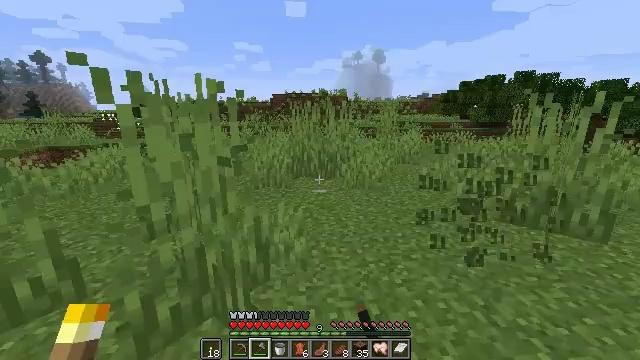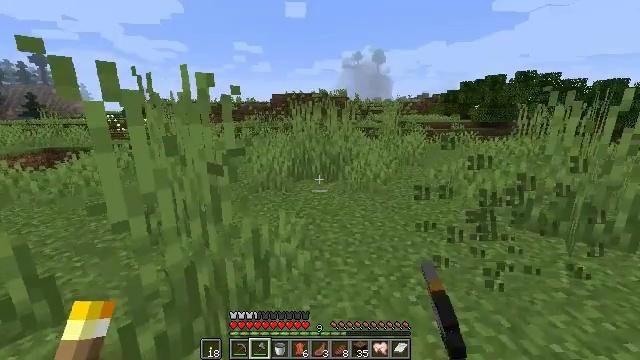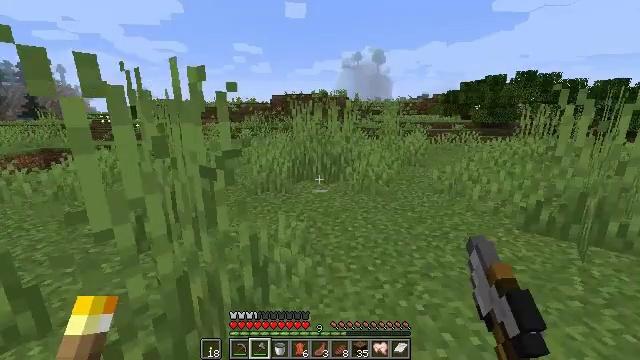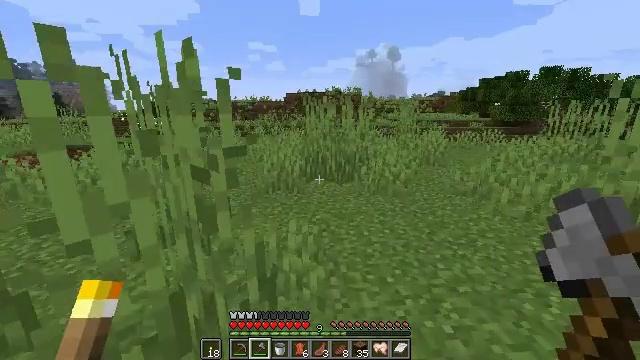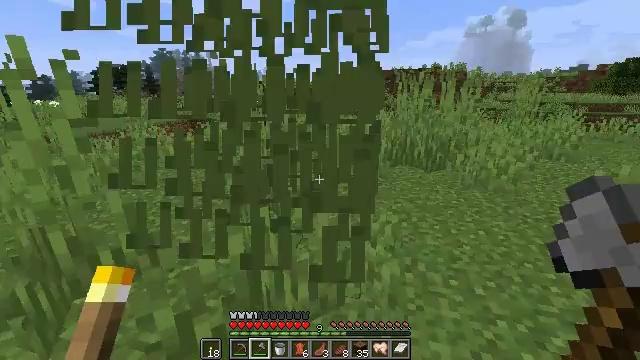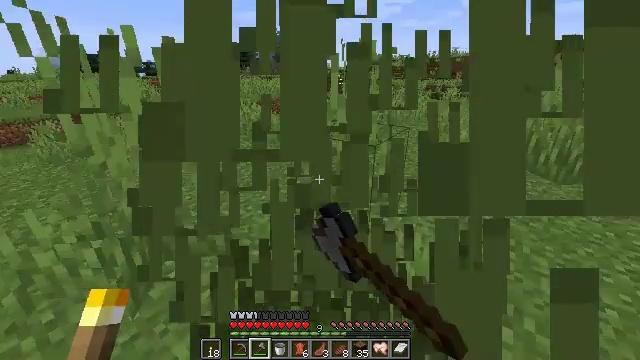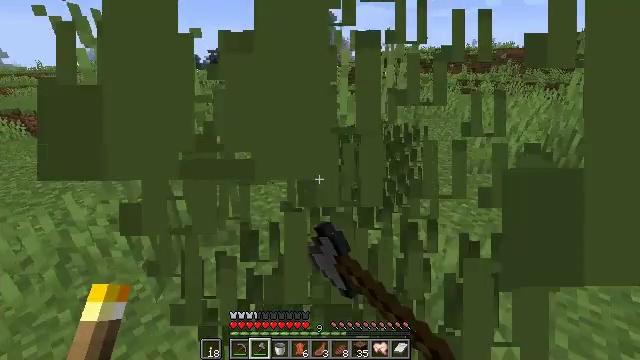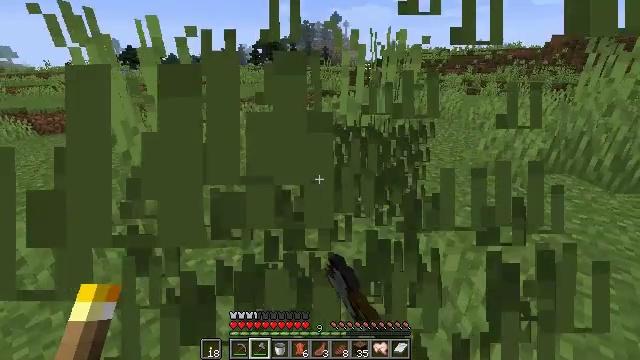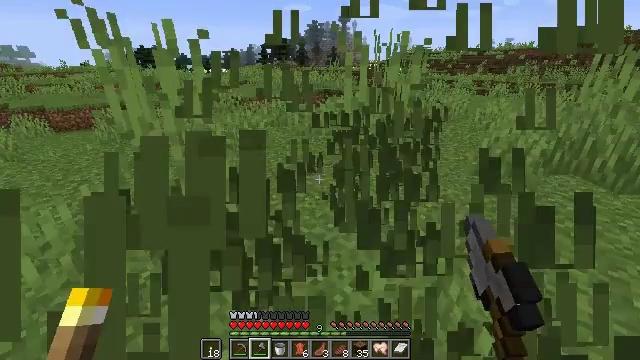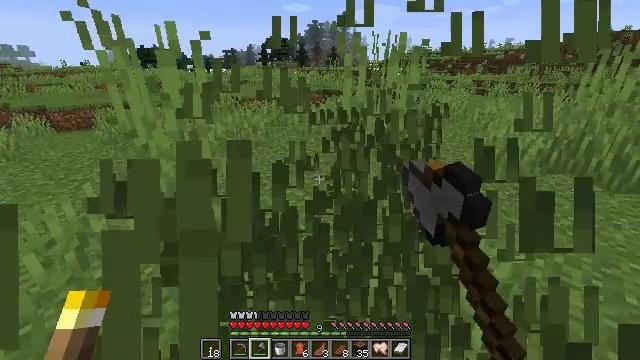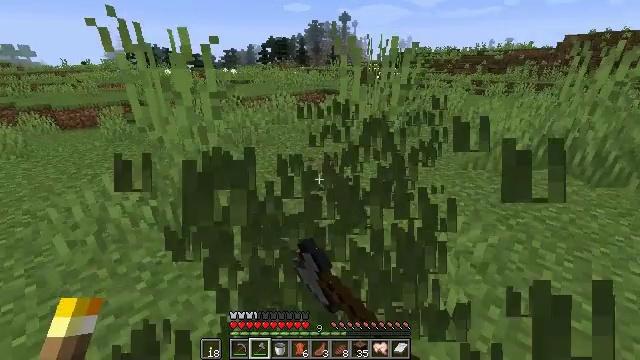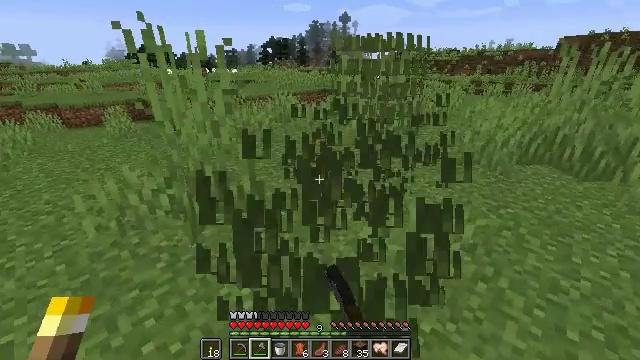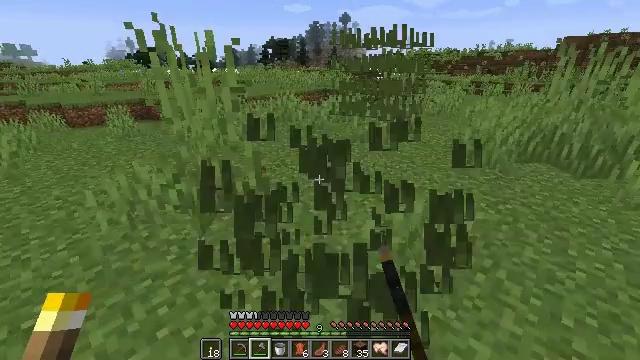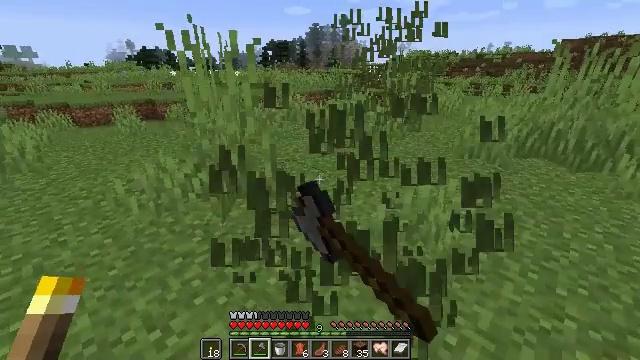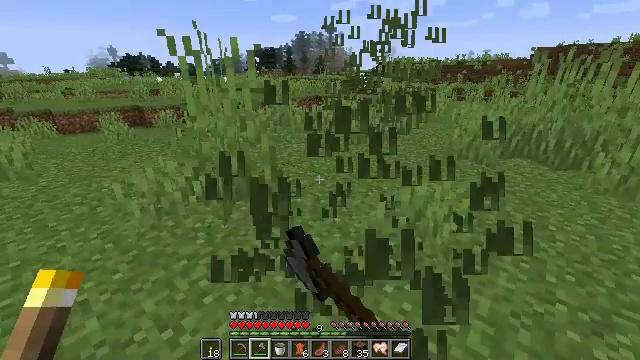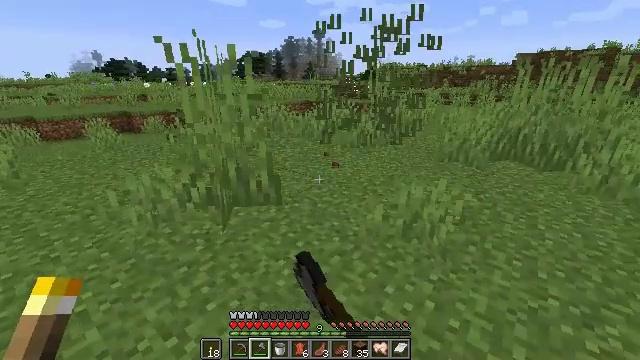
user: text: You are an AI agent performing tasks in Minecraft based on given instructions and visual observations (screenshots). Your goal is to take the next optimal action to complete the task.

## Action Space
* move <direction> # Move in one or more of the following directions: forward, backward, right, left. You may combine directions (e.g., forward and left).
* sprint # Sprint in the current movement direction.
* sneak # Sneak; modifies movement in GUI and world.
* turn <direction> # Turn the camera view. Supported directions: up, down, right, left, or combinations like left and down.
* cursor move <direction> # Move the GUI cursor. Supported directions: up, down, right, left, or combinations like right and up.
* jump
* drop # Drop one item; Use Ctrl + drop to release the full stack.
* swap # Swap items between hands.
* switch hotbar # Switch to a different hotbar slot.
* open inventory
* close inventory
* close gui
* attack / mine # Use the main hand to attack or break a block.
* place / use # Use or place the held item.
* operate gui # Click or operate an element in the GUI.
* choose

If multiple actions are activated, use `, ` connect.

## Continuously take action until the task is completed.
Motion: motion action
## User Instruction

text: Remove the tall grass to clear the area.
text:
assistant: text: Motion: move forward
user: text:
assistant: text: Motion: move forward
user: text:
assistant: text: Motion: move forward, turn left
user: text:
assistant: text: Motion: move forward, turn left and down, attack / mine
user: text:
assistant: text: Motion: move forward, turn left and down, attack / mine
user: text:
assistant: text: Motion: turn left and down, attack / mine
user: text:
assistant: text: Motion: move back, attack / mine
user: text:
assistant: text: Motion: move back, turn left, attack / mine
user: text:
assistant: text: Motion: move back, attack / mine
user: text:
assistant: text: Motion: move back, attack / mine
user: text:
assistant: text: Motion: move back and move left, attack / mine
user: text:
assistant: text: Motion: move back and move left, attack / mine
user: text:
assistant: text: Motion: move back and move left, attack / mine
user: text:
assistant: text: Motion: move left, turn right and up, attack / mine
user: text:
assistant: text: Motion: move left, turn right and up
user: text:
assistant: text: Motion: move left
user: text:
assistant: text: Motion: move forward and move left, attack / mine
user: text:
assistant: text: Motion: move forward and move left, attack / mine
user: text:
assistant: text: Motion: move forward and move left, attack / mine
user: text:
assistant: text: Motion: move forward and move left, attack / mine
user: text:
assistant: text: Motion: move forward and move left, turn left
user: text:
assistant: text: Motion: move forward and move left, turn left and down, attack / mine
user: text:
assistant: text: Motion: move forward and move left, attack / mine
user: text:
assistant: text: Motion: attack / mine